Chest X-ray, PA view. Patient: 58 years old, sex M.
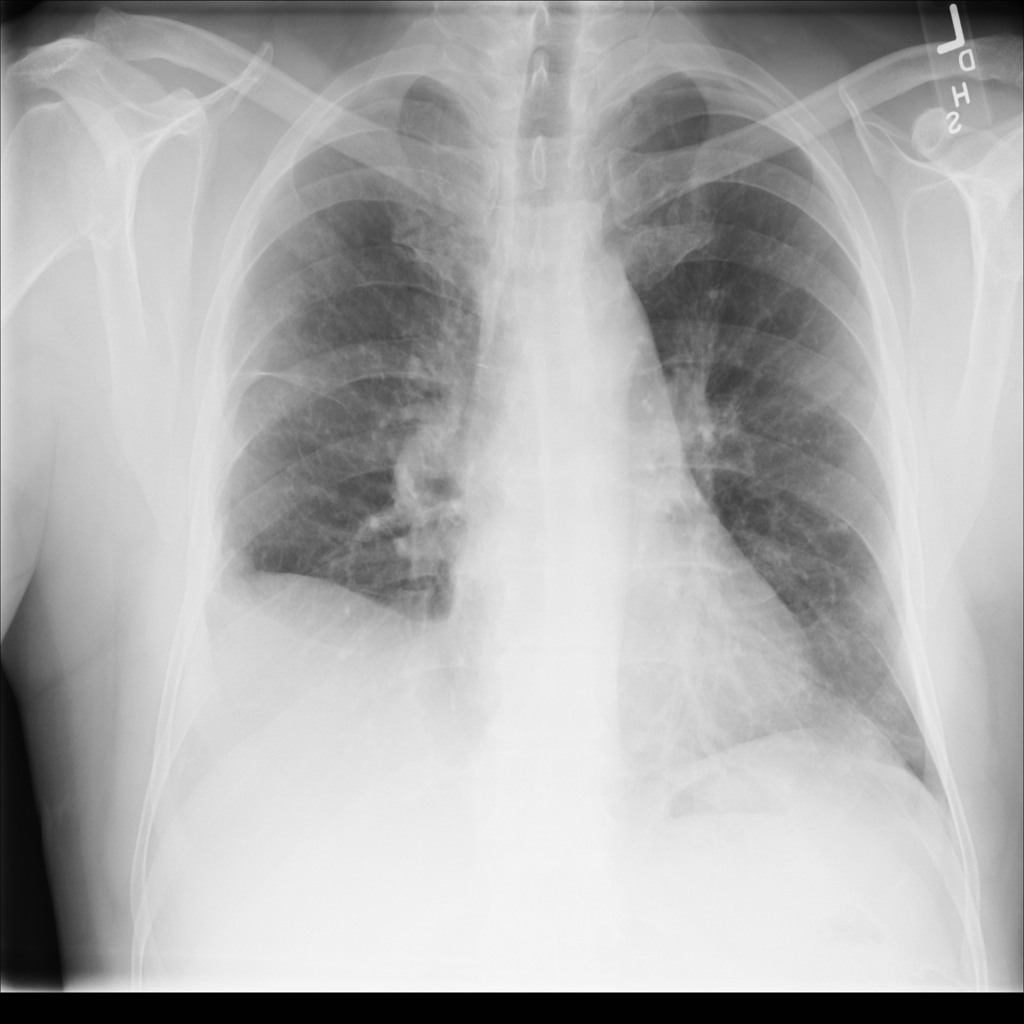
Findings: Emphysema, Pleural_Thickening